Question: I'm using Mapbox SDK and SMCalloutView
'''
callout.view.frame = CGRectMake(0, 0, 300, 115);
SMCalloutView *smcallout = [[SMCalloutView alloc] init];
smcallout.contentView = callout.view;
[smcallout presentCalloutFromRect:smcallout.frame inLayer:annotation.layer constrainedToLayer:map.layer animated:YES];
'''
How can i change margins from contentView to borders of calloutView?

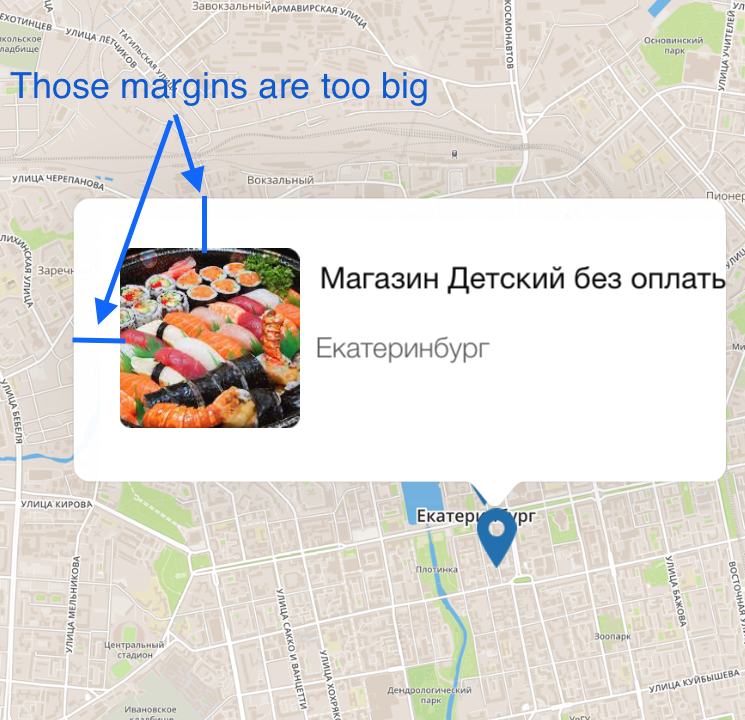
Answer: You have to overwrite the SMCalloutView as I did here:
<URL>
Hope it helps you.